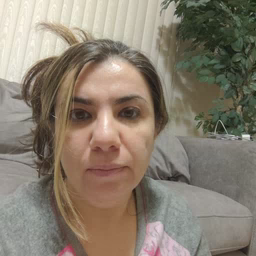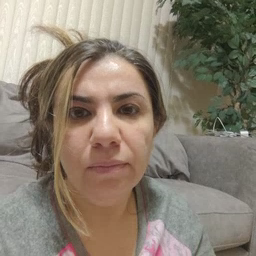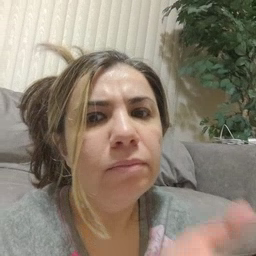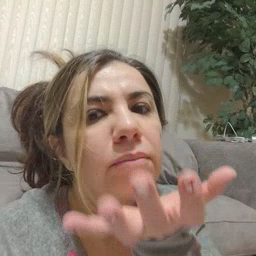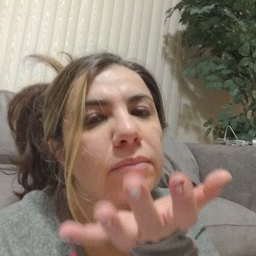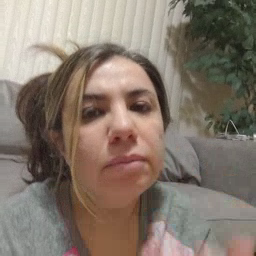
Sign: grass